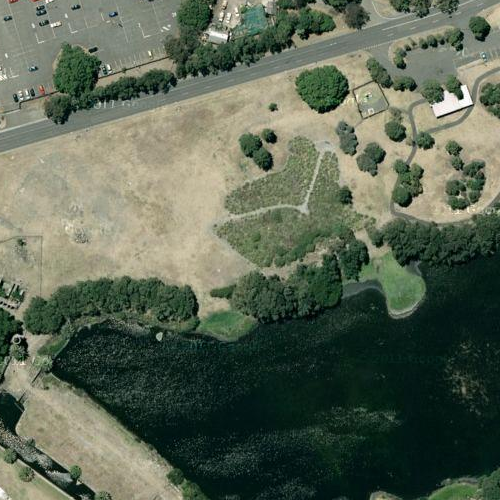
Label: sydney